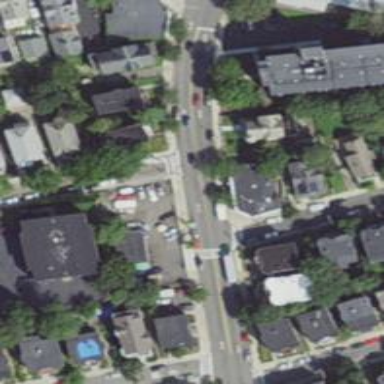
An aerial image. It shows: Marked road crossing.